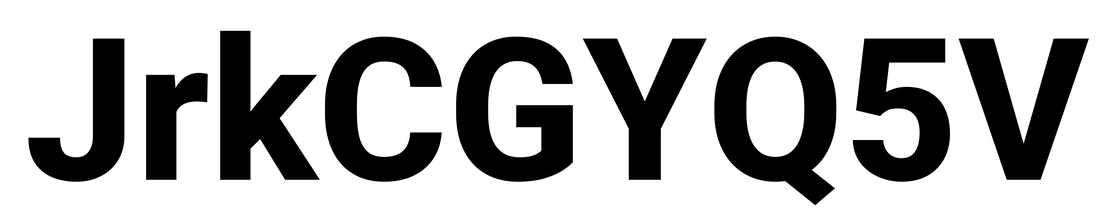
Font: Roboto_ExtraBold